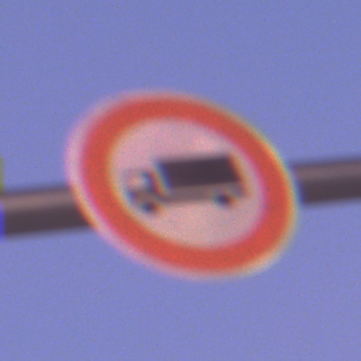
Verkehrszeichen: VerbotFuerKraftfahrzeugeUeberDreiKommaFuenfTonnen
Umgebung: Outdoor, Nature
Tageszeit: Dawn
Wetter: PartlyCloudy
Licht: Natural
Jahreszeit: NotSpecified
Kontrast: MediumContrast